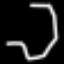
Label: octagon